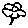
Label: flower